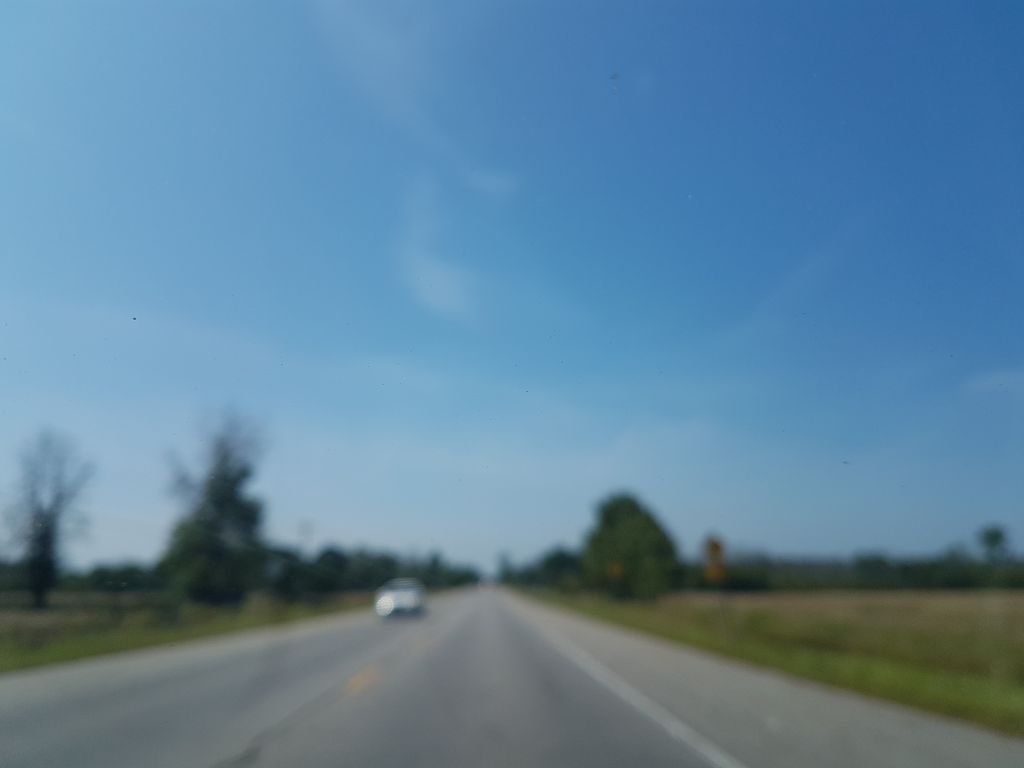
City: ottawa-gatineau